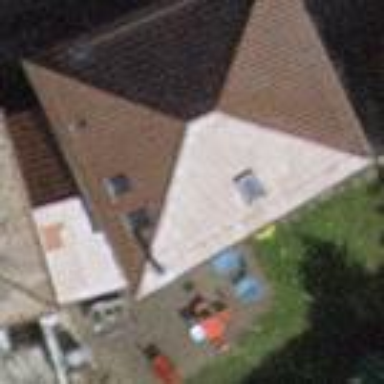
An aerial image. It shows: Terrace building with hipped roof shape.